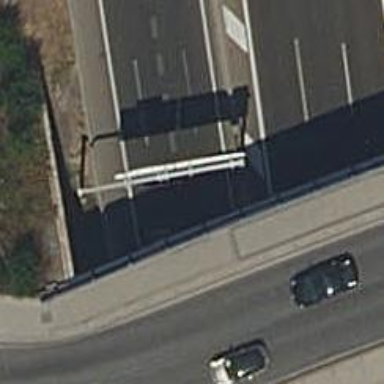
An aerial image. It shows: Motorway link.